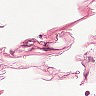
Metastatic tissue present: no